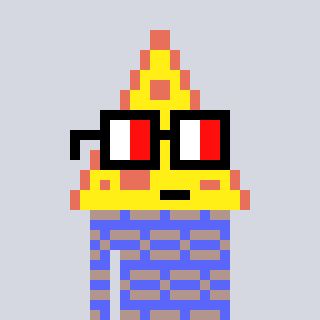
a pixel art character with square glasses with black frames and red eyes, a pizza-shaped head and a purple-colored body on a cool background